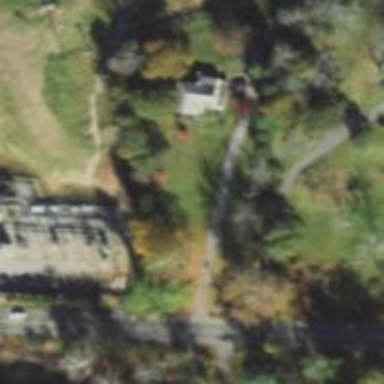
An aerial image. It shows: Driveway leading to service road.